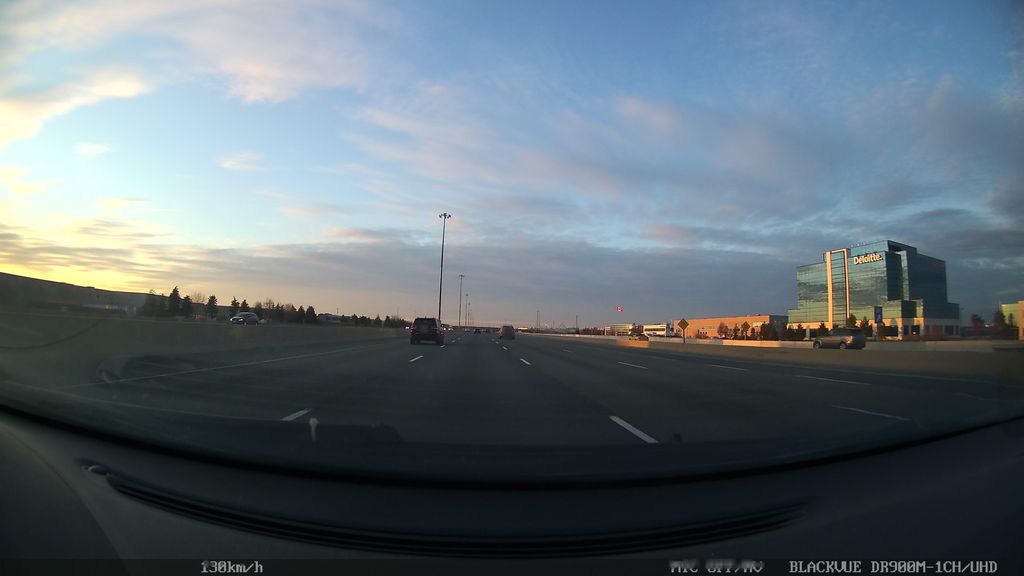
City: toronto